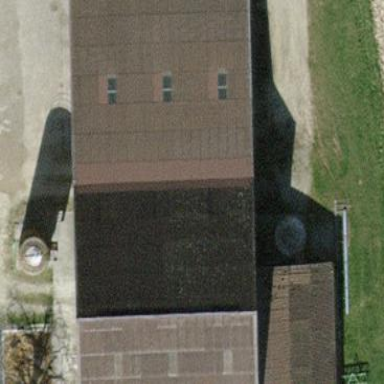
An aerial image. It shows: Gabled roof on farm auxiliary building.